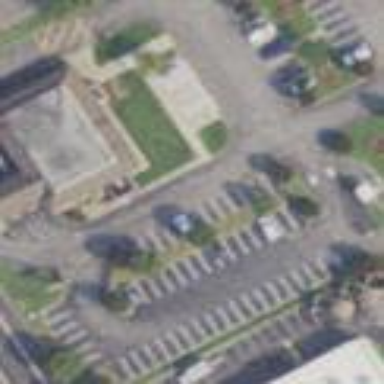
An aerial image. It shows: Parking area with asphalt surface.